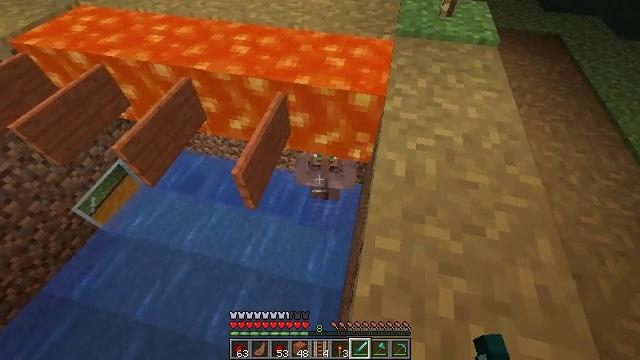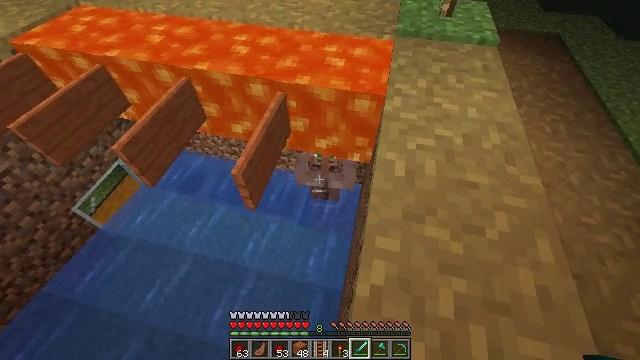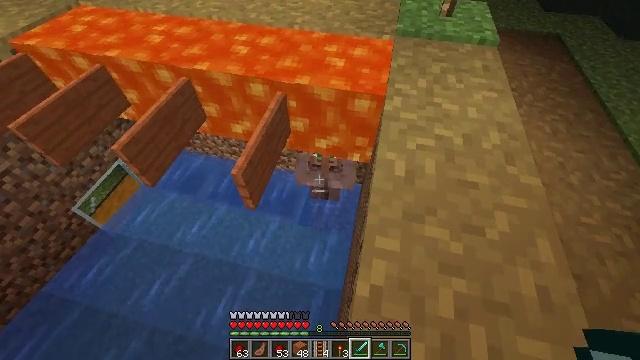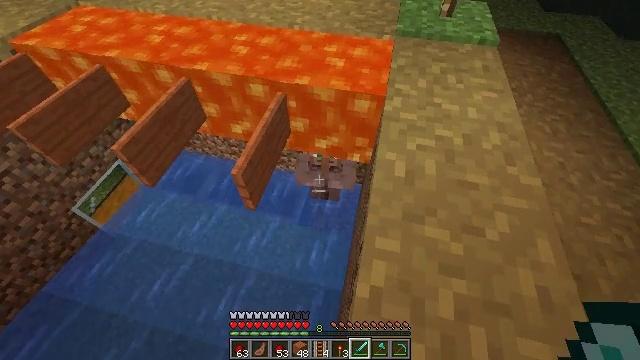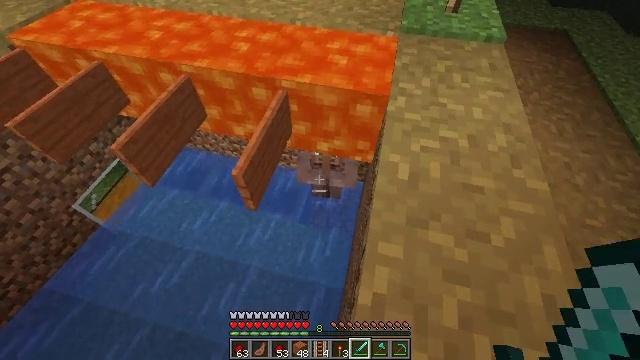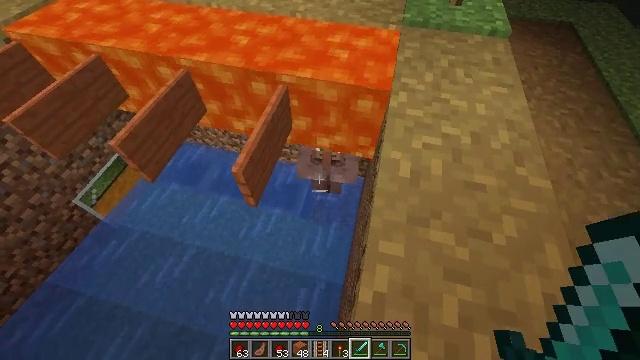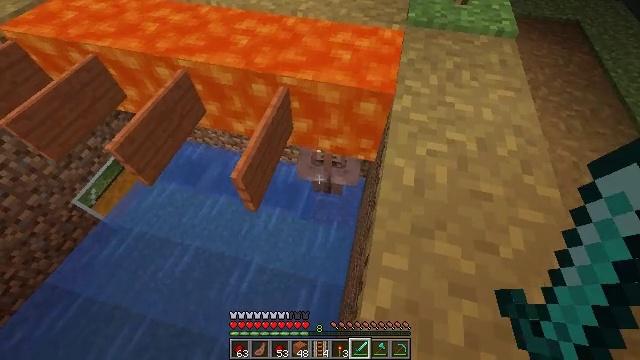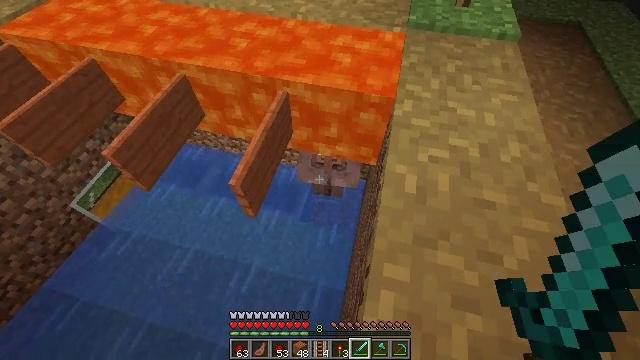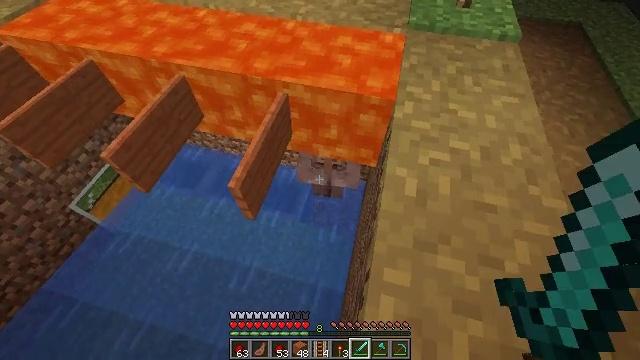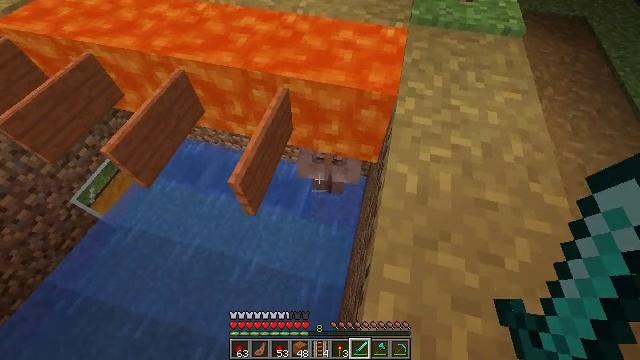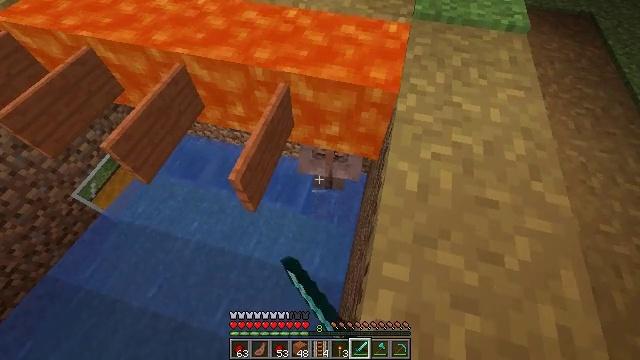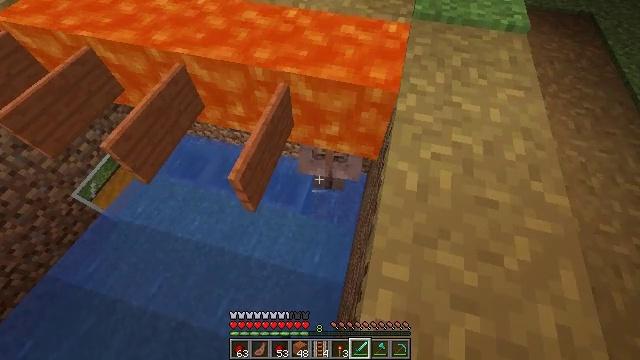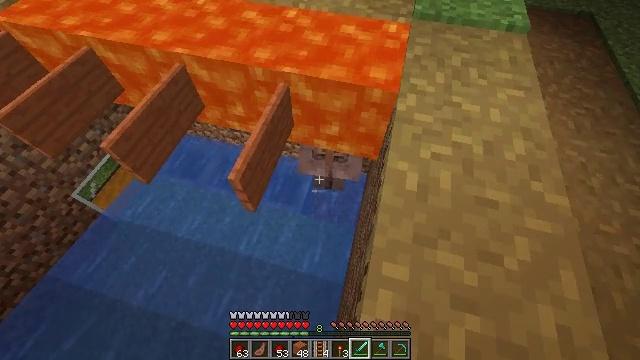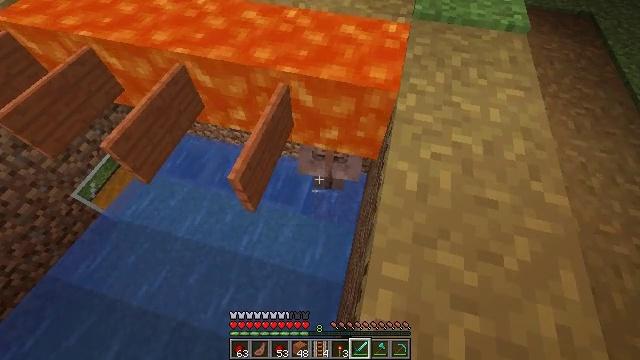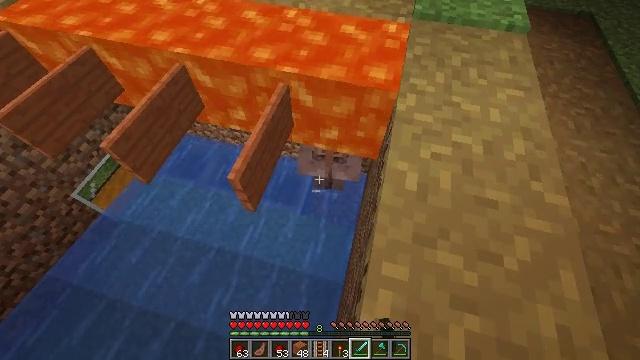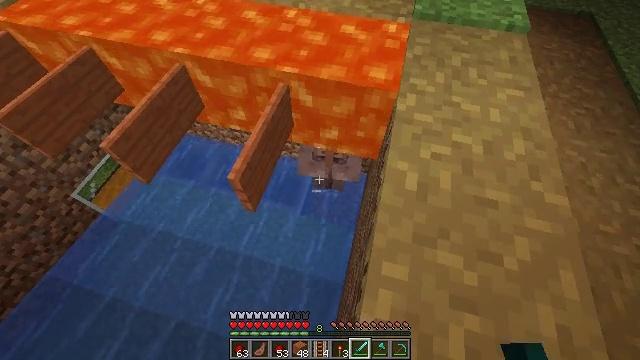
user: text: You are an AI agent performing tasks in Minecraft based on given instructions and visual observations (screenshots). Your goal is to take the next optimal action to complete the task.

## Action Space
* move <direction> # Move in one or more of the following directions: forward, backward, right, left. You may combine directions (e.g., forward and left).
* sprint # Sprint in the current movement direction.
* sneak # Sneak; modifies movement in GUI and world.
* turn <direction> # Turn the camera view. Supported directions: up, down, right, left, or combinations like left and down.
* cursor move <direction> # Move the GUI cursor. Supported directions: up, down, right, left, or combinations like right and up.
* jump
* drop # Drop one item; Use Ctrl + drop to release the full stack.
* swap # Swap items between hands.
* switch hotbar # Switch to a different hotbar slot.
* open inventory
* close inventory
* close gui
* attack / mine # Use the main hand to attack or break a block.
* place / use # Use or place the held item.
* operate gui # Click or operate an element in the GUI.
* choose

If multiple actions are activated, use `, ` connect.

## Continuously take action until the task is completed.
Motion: motion action
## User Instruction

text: Kill a villager.
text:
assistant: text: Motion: sneak
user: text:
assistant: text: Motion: sneak
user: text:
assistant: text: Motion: move forward, sneak
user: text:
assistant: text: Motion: move forward, sneak, turn down
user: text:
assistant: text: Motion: move forward, sneak, turn down
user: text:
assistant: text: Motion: move forward, sneak
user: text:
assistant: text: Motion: sneak
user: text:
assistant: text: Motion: sneak
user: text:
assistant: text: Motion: sneak, turn down, attack / mine
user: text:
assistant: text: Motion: sneak, attack / mine
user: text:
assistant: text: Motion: sneak, attack / mine
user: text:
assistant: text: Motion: sneak, attack / mine
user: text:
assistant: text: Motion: sneak, attack / mine
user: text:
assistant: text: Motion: sneak
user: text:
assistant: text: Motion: sneak
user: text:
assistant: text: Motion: sneak, turn right
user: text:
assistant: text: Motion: move forward, sneak
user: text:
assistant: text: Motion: move forward, sneak
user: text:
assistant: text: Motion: move forward, sneak
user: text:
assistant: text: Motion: move forward, sneak
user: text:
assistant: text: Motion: move forward, sneak
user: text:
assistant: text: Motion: sneak
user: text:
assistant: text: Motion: sneak, attack / mine
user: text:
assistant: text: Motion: sneak, attack / mine
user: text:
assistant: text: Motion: sneak, attack / mine
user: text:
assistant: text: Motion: sneak, attack / mine
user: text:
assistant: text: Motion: sneak, attack / mine
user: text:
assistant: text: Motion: sneak, attack / mine
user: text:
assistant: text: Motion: sneak
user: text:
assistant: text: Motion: sneak